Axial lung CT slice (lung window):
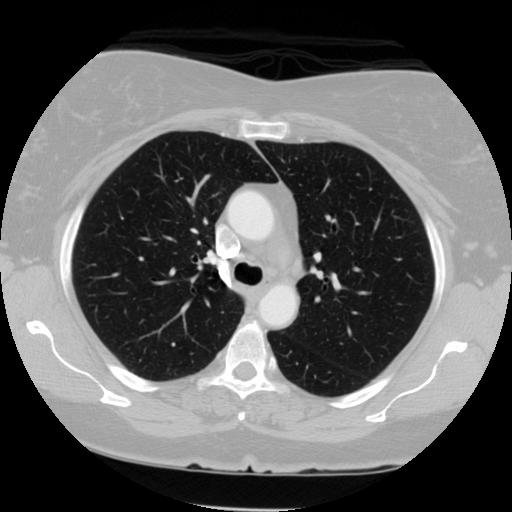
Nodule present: no